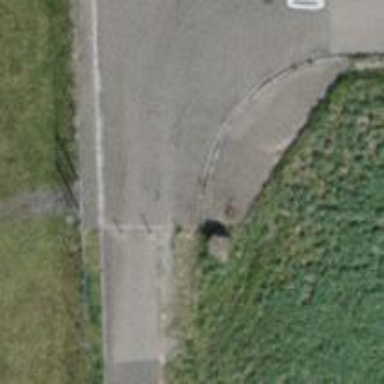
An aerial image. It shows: Bollard barrier.